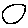
Label: circle